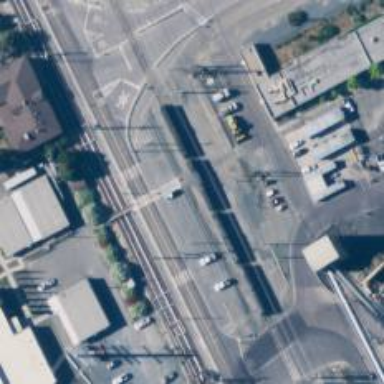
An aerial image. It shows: Railway spur service.